Field crop: maize
Growth stage: 2
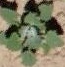
Species: chenopodium